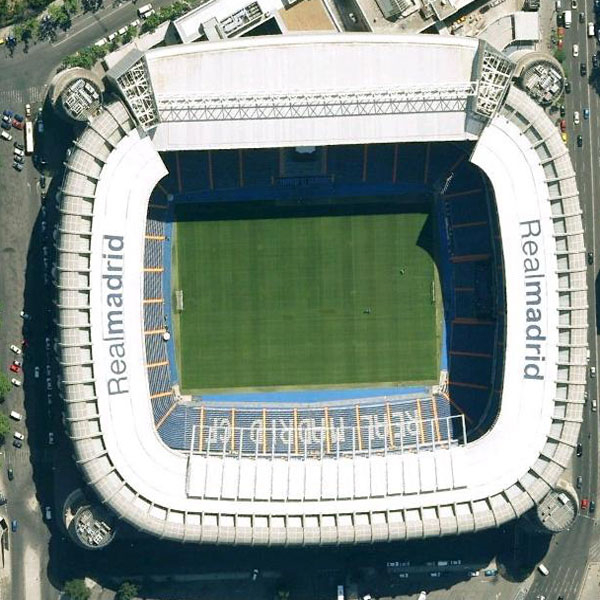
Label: Stadium